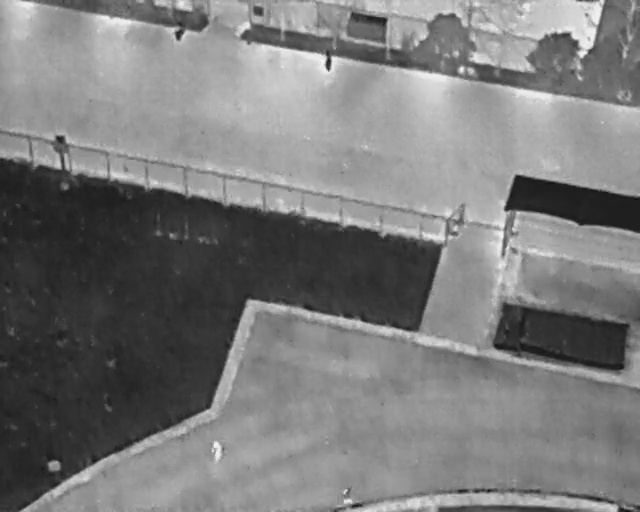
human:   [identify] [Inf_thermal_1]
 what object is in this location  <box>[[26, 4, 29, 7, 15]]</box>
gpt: <ref>1 medium bicycle at the top left</ref>

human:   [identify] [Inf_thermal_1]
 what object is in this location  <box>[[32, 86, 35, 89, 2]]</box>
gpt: <ref>1 large person at the bottom</ref>